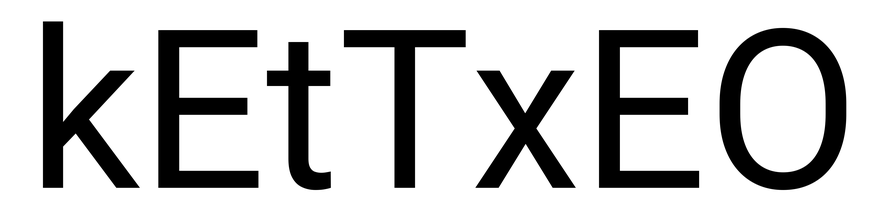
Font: Roboto_Regular